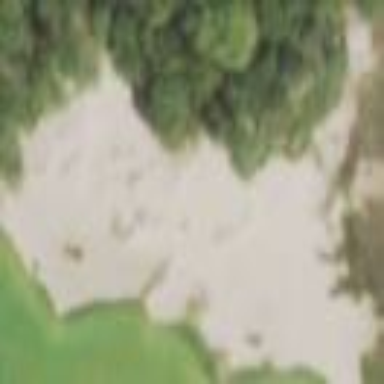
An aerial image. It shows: Golf bunker filled with natural sand.